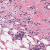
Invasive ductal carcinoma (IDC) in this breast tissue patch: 1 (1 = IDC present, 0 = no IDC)